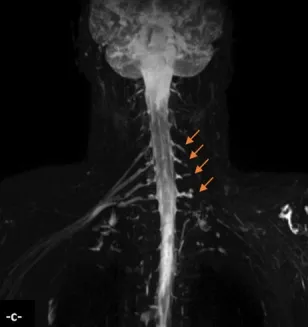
Contrast-enhanced coronal 3D SPACE STIR showed complete discontinuity of the left brachial plexus from C4 to C7 at the level of post-ganglionic segments with retraction of distal branches (c, arrows).
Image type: radiology (mri)